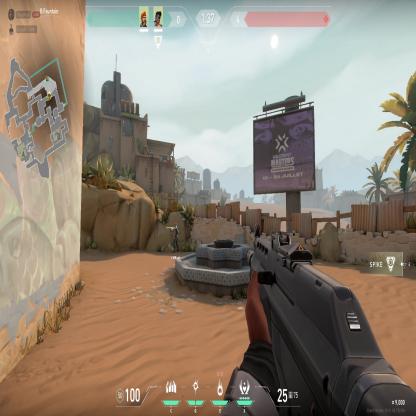
Label: teammate